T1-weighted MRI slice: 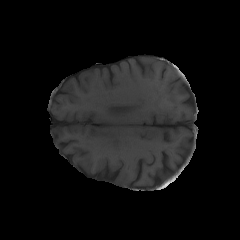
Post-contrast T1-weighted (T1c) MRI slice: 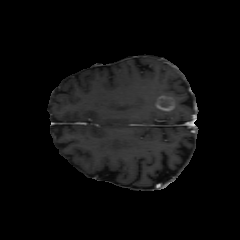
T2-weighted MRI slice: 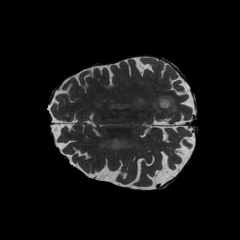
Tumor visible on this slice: yes